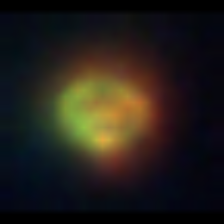
Taxon: NanoPlankton
Group: Other